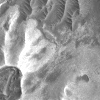
Atmospheric dust classification: not_dusty